Field crop: maize
Growth stage: 2
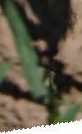
Species: maize